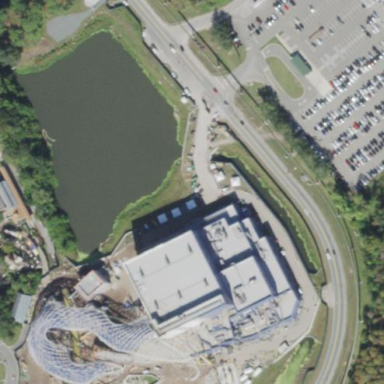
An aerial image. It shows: Building that is tourist attraction featuring roller coaster.